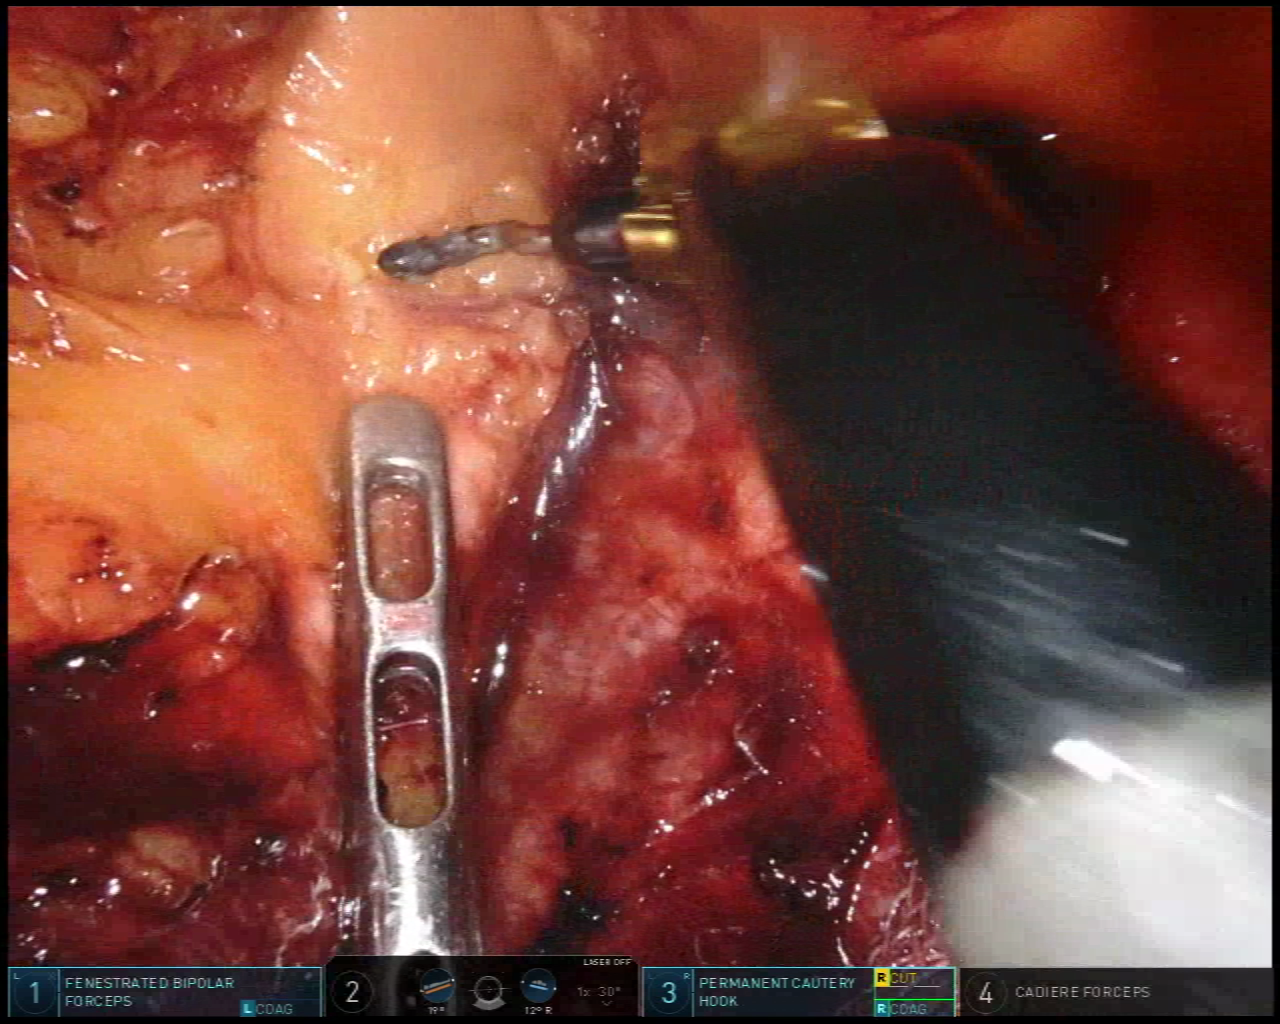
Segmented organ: pancreas
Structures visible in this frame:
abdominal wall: no
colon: no
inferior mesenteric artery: no
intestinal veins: no
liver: no
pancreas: yes
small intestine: no
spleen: no
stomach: no
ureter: no
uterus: no
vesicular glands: no